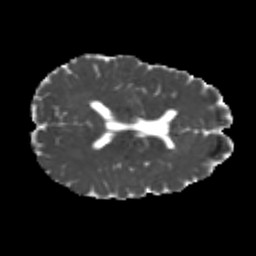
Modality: MD
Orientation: axial
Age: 25
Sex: male
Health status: healthy
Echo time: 0.074 s